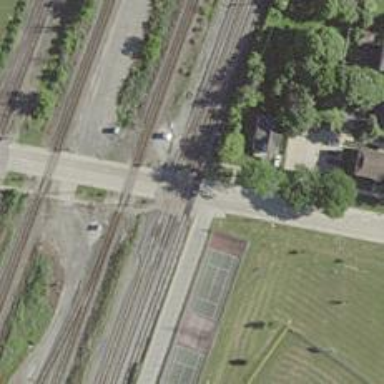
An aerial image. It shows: Level crossing with lights and saltire.